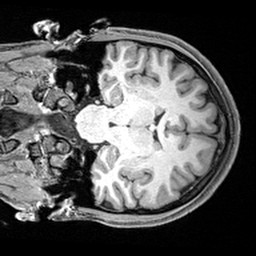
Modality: T1w
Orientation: coronal
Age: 25
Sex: female
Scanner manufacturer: siemens
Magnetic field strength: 3 T
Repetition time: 2.4 s
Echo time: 0.0022 s